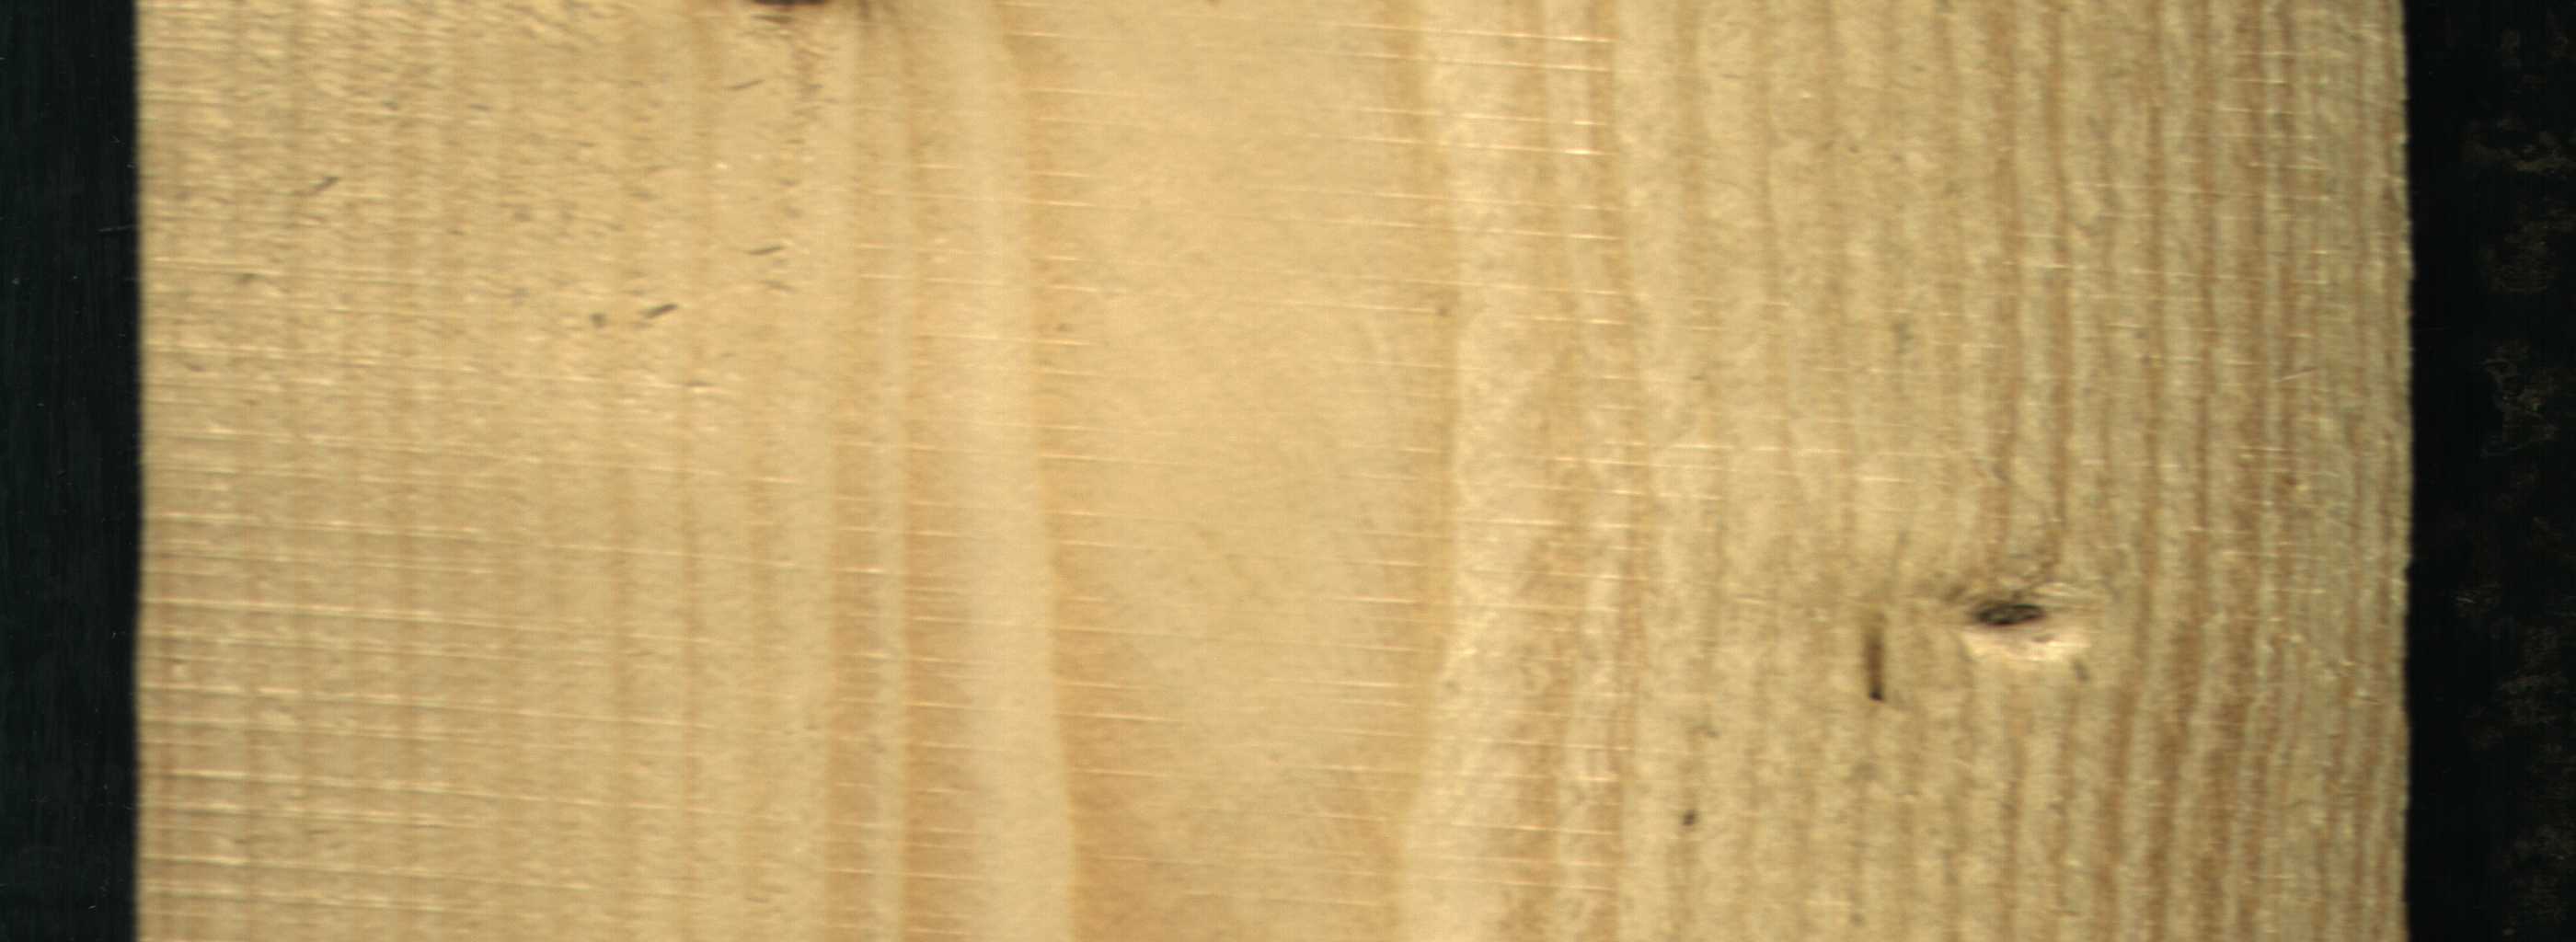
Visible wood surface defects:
resin
Dead_Knot
Live_Knot